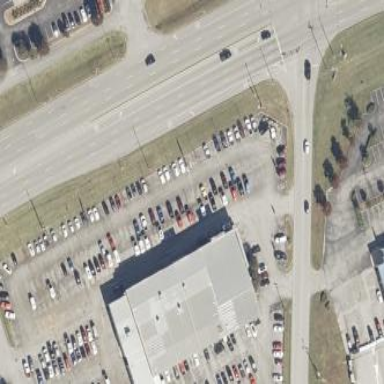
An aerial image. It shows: Building that houses car shop.